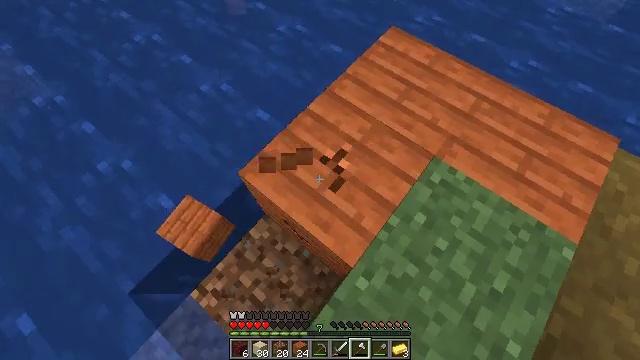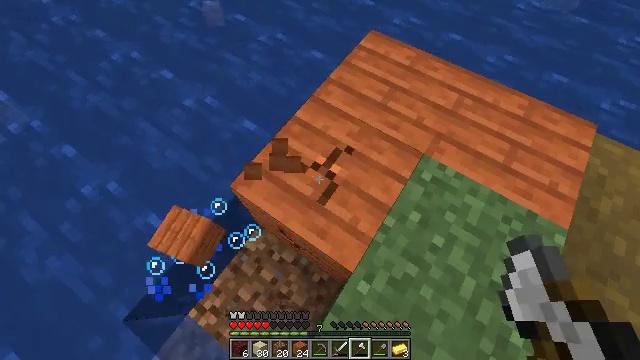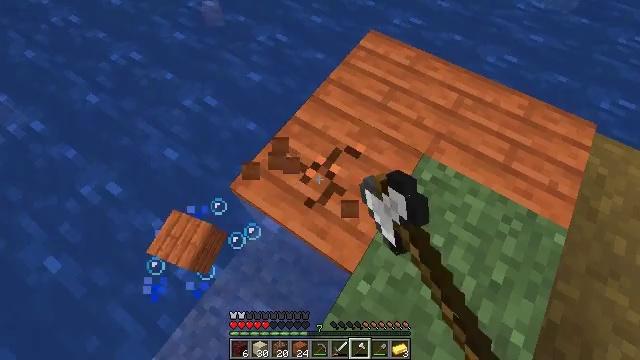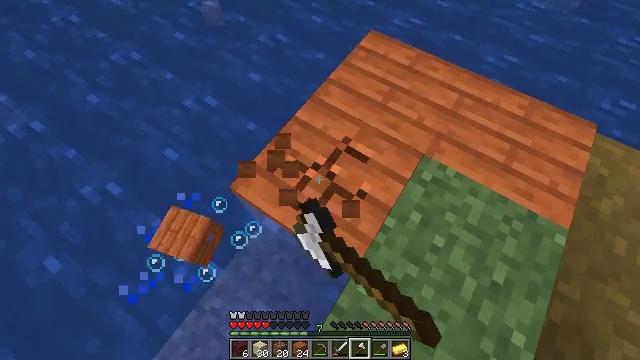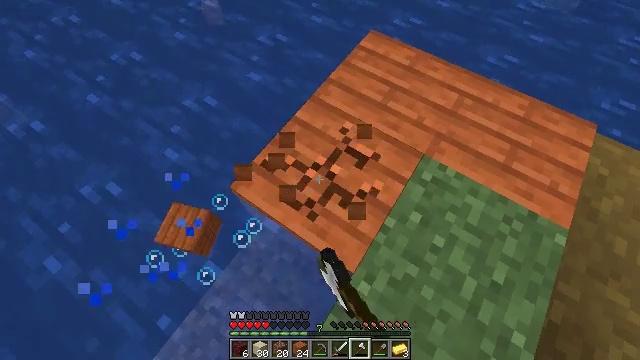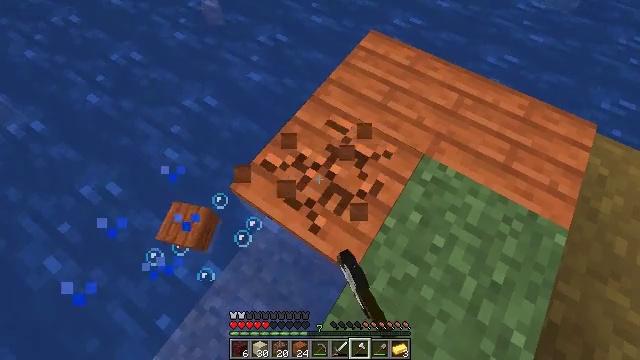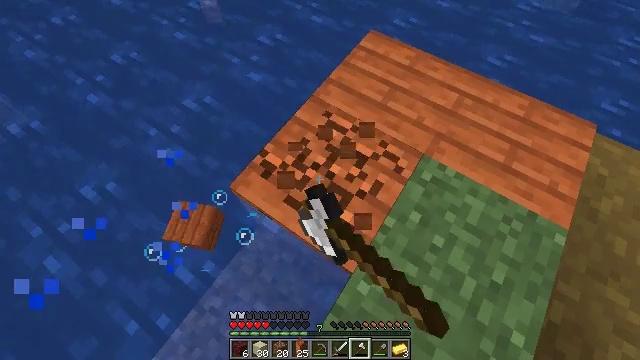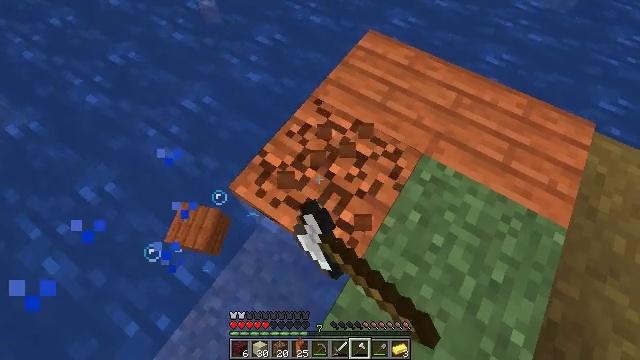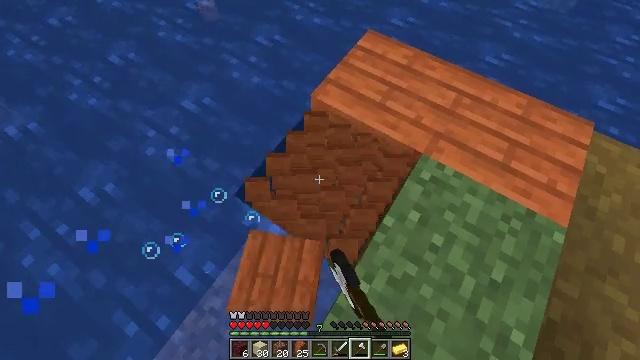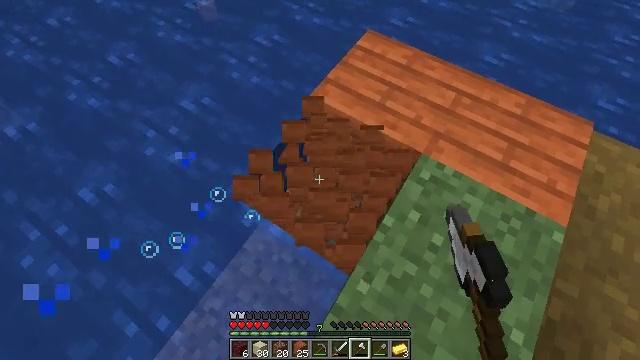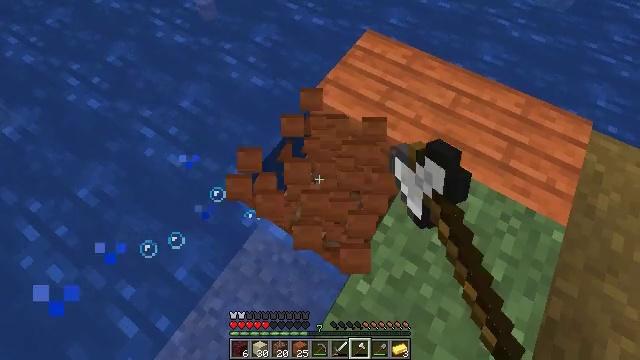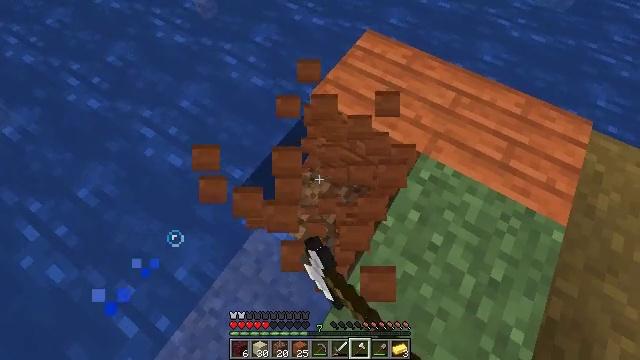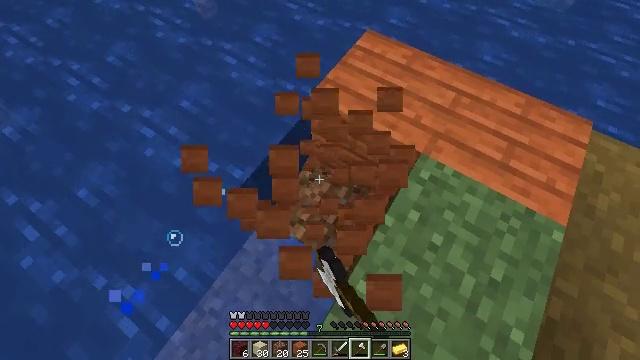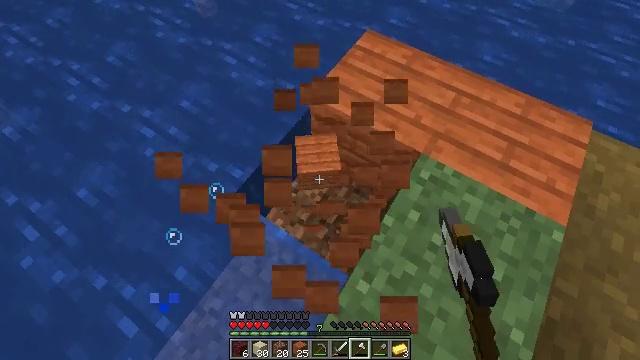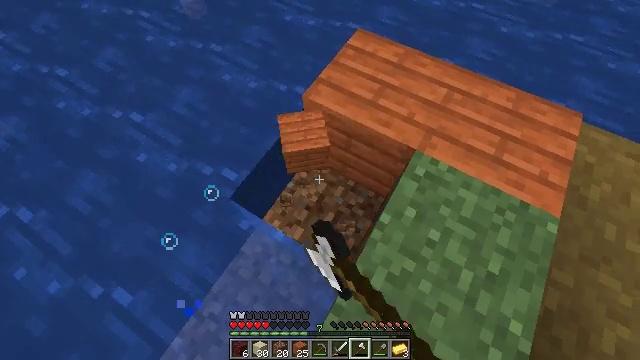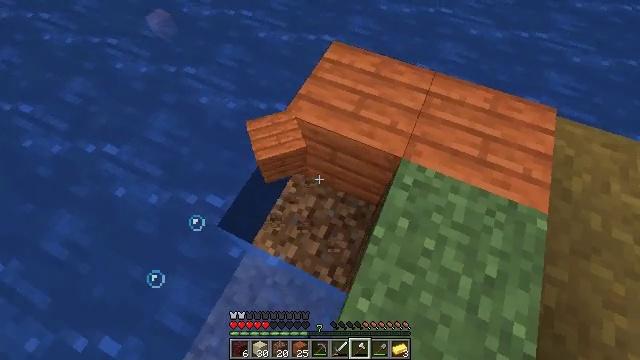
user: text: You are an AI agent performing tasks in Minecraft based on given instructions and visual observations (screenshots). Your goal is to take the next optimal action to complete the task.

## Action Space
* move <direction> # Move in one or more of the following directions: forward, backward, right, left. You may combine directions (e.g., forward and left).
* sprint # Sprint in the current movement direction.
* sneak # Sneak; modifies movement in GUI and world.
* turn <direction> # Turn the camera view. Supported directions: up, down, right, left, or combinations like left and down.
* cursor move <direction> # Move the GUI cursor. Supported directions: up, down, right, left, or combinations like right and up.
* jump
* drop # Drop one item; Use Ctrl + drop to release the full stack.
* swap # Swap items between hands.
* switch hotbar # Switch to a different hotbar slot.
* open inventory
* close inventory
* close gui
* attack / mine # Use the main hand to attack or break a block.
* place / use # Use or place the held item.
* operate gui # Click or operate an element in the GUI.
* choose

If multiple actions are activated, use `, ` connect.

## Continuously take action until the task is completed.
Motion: motion action
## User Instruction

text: Attack the acacia planks to recycle them.
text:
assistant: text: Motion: turn right and up, attack / mine
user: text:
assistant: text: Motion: attack / mine
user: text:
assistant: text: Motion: attack / mine
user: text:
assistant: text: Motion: attack / mine
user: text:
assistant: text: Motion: attack / mine
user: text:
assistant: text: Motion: attack / mine
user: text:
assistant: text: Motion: attack / mine
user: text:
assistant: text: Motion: attack / mine
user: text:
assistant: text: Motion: attack / mine
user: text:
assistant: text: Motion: attack / mine
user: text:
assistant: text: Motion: attack / mine
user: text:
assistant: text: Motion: attack / mine
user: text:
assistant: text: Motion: attack / mine
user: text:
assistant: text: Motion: turn right, attack / mine
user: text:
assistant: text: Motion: move forward, turn right and up, attack / mine
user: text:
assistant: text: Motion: move forward, turn right and up, attack / mine
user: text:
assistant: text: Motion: move forward, turn right and up, attack / mine
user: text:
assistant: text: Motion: turn right and up, attack / mine
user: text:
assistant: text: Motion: turn right, attack / mine
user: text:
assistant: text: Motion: attack / mine
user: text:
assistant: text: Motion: attack / mine
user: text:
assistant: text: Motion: attack / mine
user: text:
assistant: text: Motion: attack / mine
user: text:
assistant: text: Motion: attack / mine
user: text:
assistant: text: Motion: attack / mine
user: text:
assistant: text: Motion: attack / mine
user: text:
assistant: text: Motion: attack / mine
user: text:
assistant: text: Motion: turn right, attack / mine
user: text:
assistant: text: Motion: turn right, attack / mine
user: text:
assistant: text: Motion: turn right, attack / mine